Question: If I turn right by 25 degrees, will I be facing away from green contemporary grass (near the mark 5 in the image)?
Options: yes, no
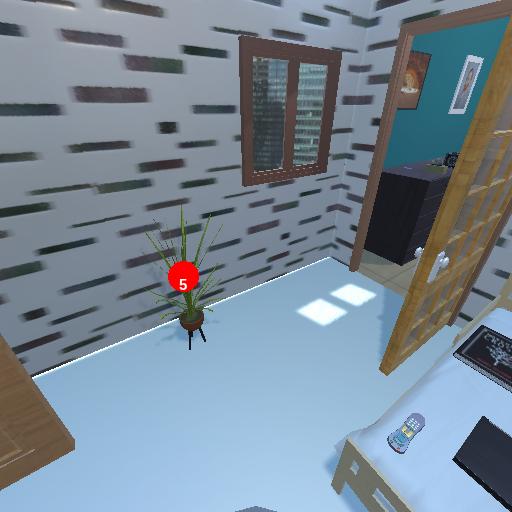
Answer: yes